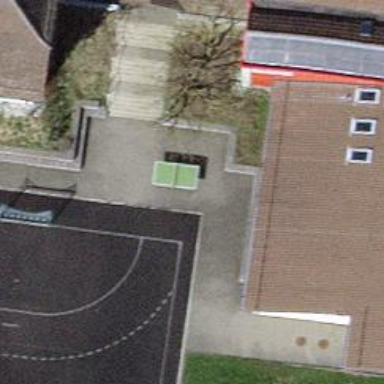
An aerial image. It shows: Pitch for leisure activities.